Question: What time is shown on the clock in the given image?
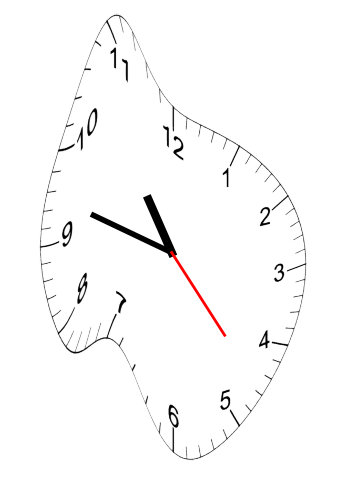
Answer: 10:47:23